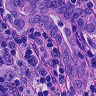
Metastatic tissue present: yes